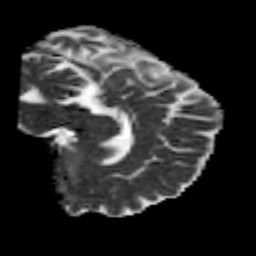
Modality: MD
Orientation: sagittal
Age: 39
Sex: female
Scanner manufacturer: siemens
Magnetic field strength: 3 T
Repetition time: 8.2 s
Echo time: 0.099 s